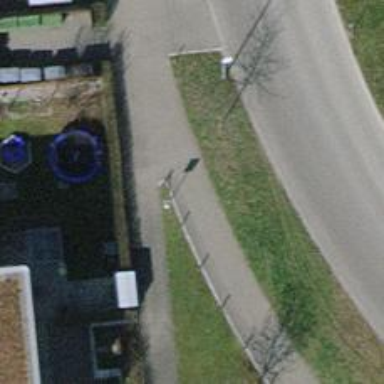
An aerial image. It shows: Paved footway.